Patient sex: M
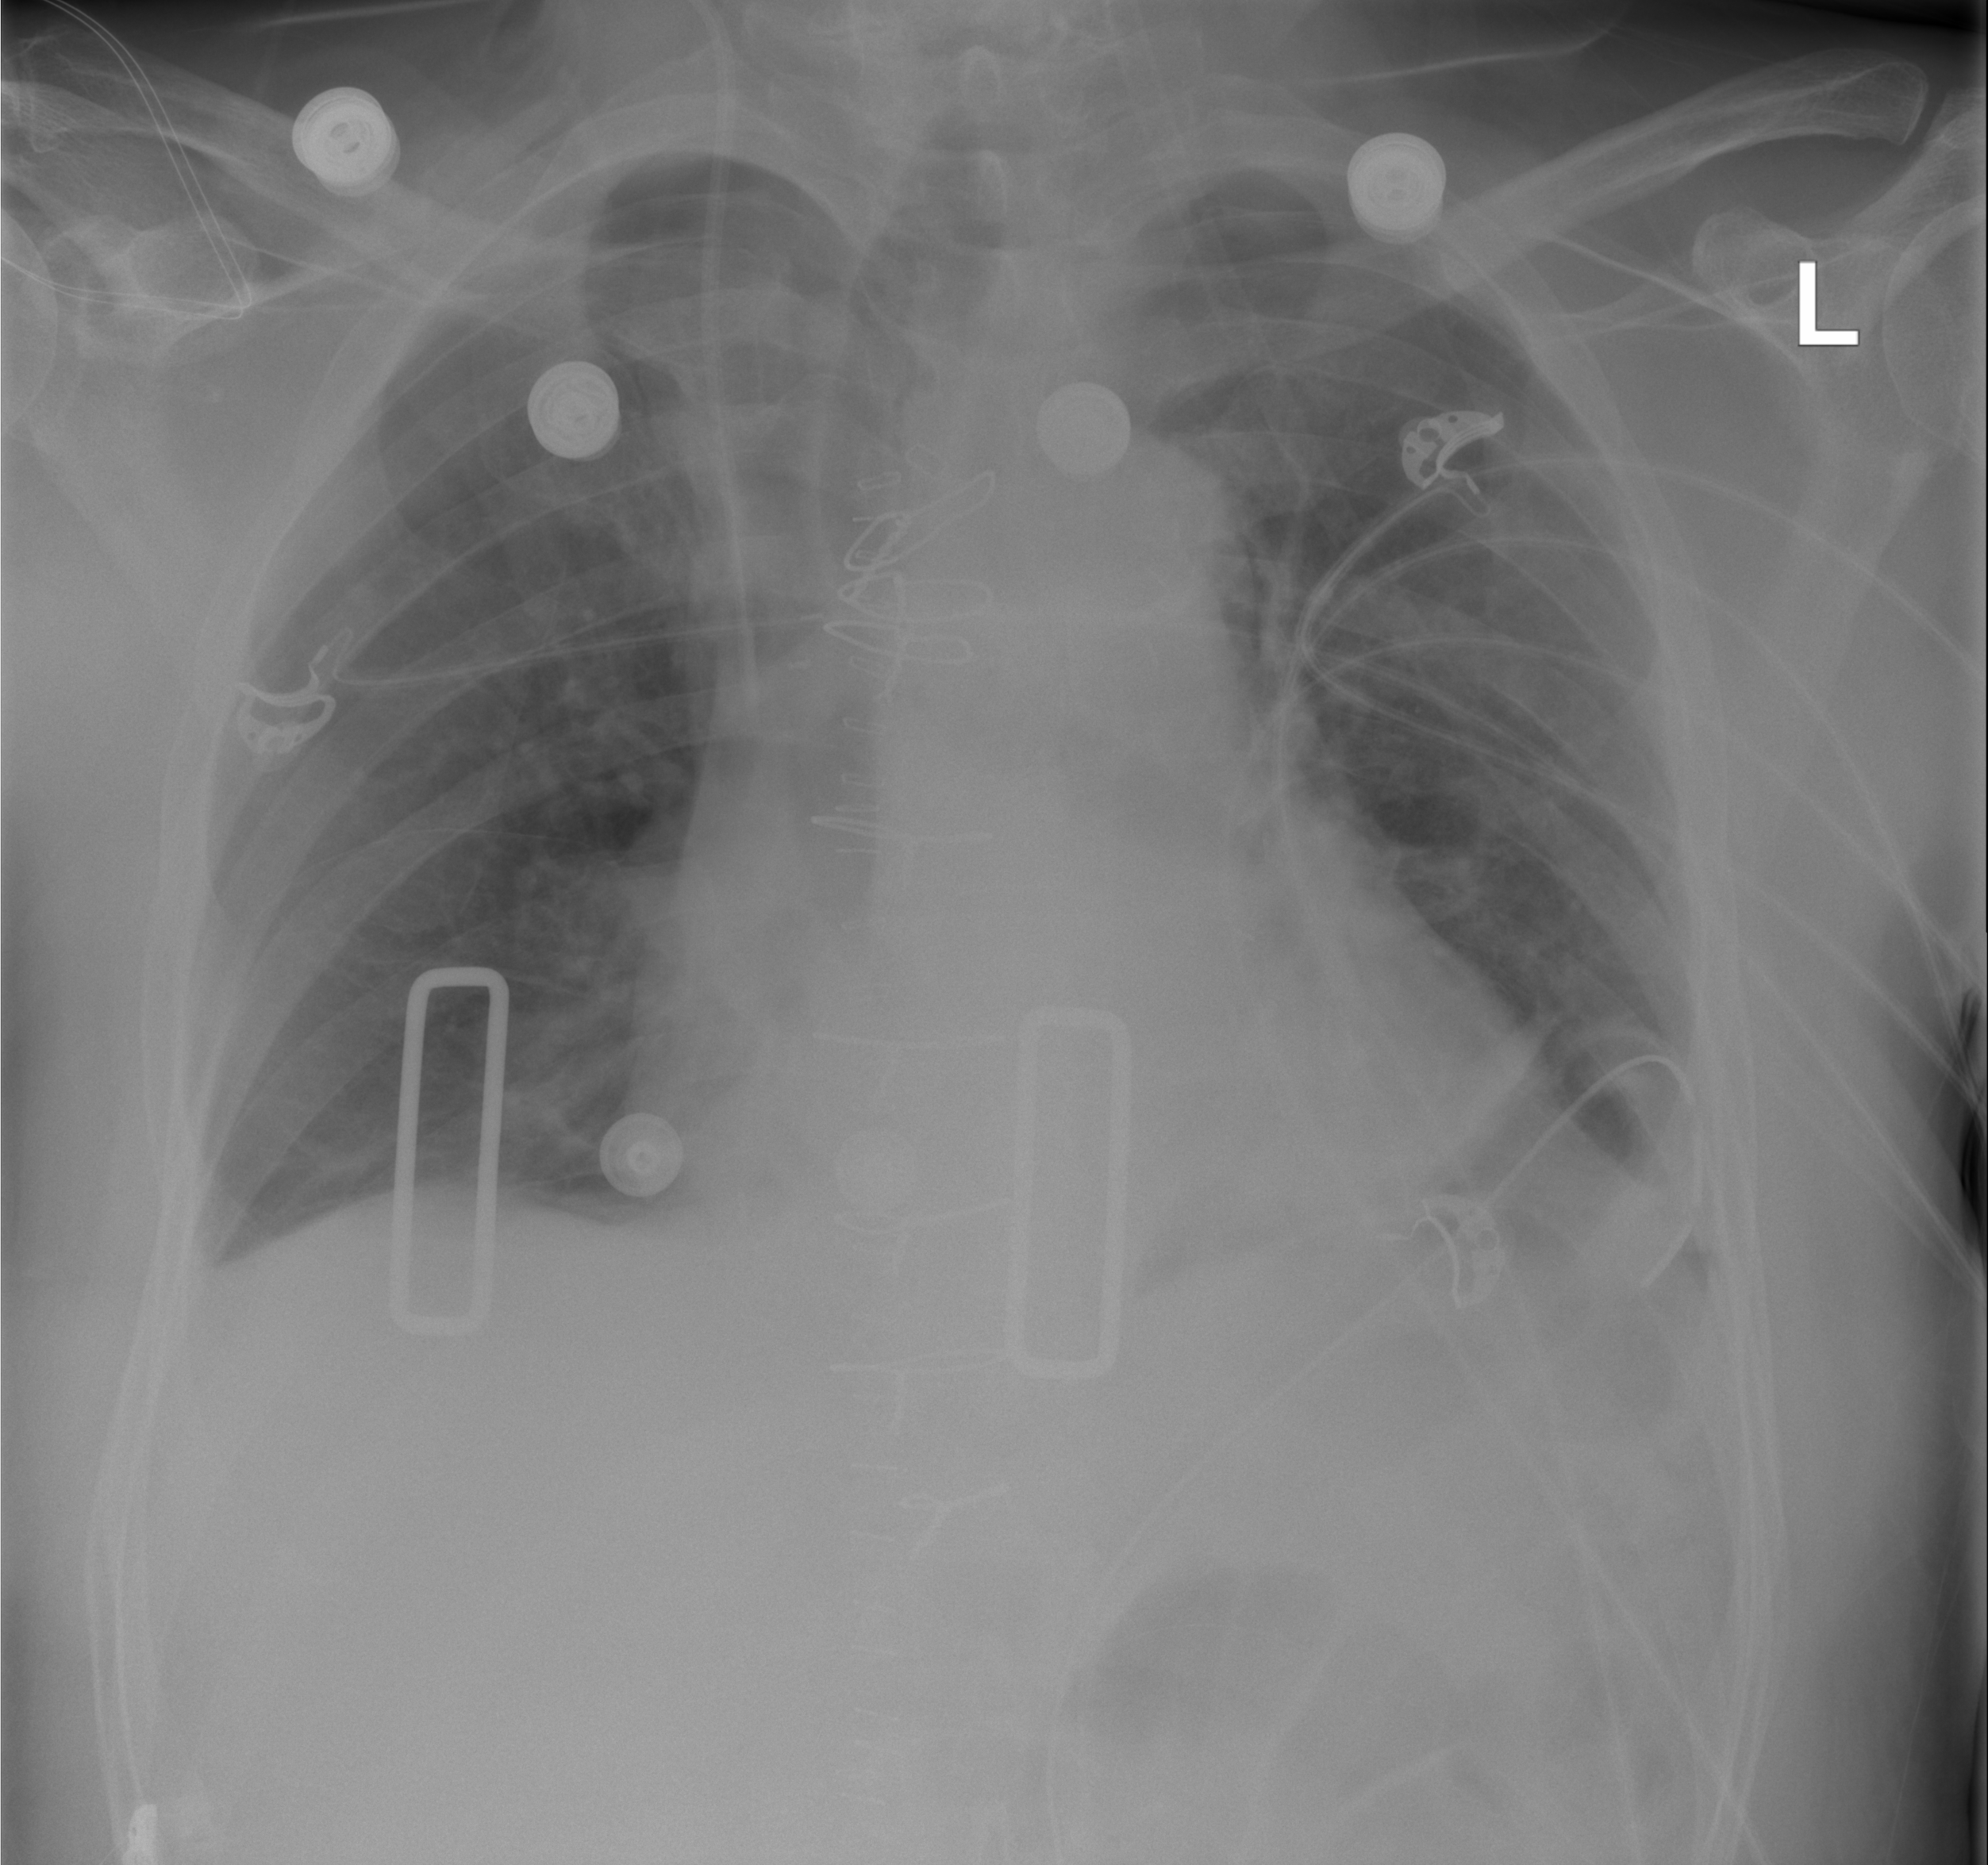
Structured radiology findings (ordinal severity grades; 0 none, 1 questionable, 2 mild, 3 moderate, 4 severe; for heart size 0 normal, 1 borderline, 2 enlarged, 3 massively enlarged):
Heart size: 0
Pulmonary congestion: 0
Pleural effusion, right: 1
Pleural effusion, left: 0
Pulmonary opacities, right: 1
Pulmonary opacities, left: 1
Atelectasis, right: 1
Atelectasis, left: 1